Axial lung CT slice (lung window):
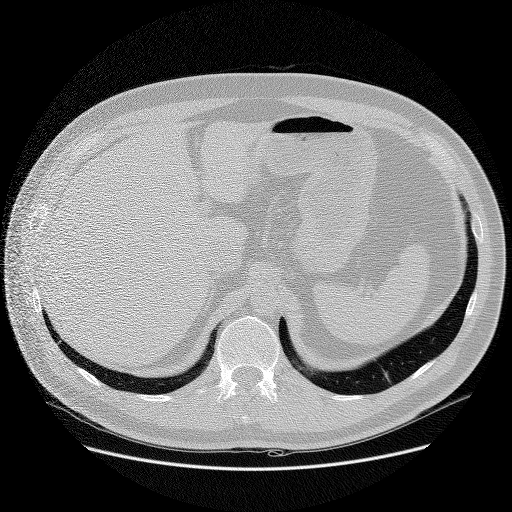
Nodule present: no